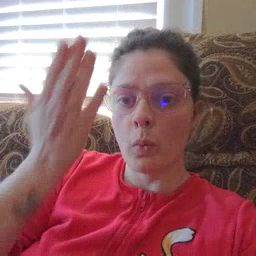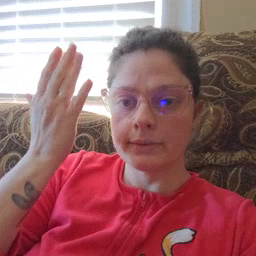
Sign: morning